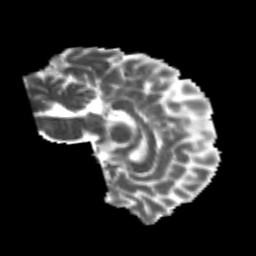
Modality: MD
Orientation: sagittal
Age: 20
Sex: female
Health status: healthy
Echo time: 0.074 s